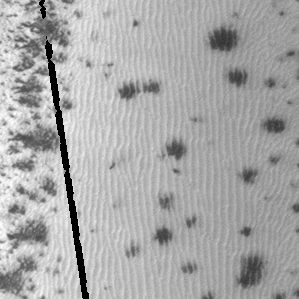
Label: frost